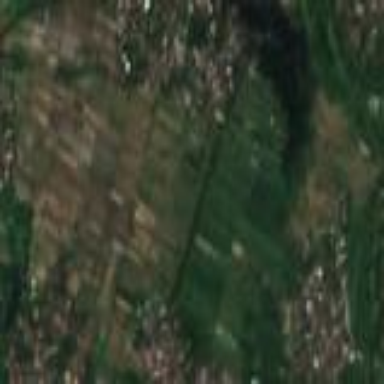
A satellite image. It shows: Farmland used for producing rice.